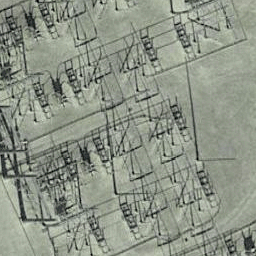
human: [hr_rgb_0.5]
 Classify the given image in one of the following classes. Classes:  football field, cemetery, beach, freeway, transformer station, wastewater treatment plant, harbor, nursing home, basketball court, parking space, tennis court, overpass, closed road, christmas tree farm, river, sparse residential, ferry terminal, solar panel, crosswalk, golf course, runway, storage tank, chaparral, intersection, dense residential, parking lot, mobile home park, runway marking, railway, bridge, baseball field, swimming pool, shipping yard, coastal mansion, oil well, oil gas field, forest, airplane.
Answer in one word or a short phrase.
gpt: transformer station